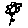
Label: flower